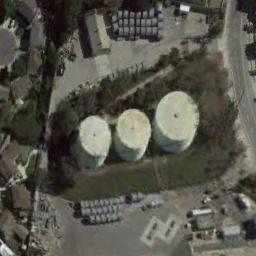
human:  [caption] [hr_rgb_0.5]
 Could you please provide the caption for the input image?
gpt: There are three white storage tanks on the bare land next to some trees .

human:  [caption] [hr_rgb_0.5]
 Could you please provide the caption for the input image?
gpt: There are many different-sized storage tanks and many buildings in the factory, And there are large lawns in the factory .

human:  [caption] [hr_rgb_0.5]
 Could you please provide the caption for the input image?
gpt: The storage tanks are surrounded by trees .

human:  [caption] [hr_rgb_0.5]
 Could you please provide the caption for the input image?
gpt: There are two rows of storage tanks, One of which is larger than the others .

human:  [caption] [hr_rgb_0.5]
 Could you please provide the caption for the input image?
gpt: There are three white storage tanks with green trees around .